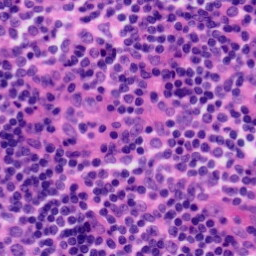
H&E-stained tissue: Tonsil